Question: What Result message?
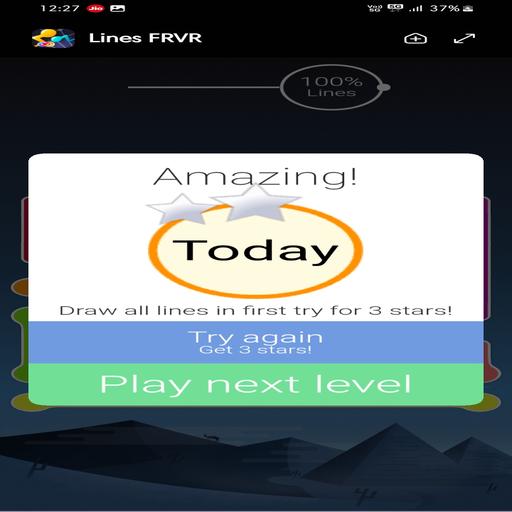
Answer: Amazing! Today